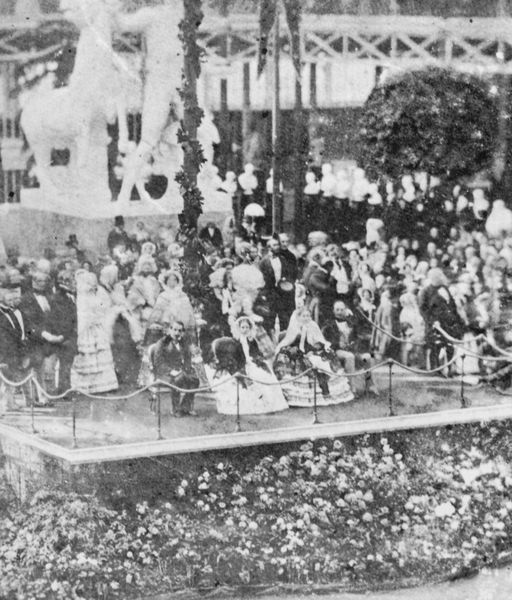
Titel: Einweihung des Kristallpalastes. In der ersten Reihe auf dem Podium: Napoléon III., Königin Victoria, Kaiserin Eugénie und Prinz Albert
Künstler: Englischer Photograph
Standort: Frankreich
Institution: Sammlung L'Illustration
Schlagwörter: baum, mann, frauen, landschaft, menschen, sitzen, blume, blumen, damen, frau, holz, hüte, kleid, kleider, männer, schmuck, blüten, schirm, zaun, fest, gesellschaft, herren, anzug, feier, porträt, häuser, büsche, reich, adel, familie, gewänder, kind, bühne, england, kinder, statue, balkon, fahnen, röcke, tribüne, zuschauer, graphik, hecke, empore, seile, könig, frack, gäste, podest, rüschen, unscharf, foto, fotografie, photographie, druck, schwarz-weiß, zeremonie, kranz, bildnisse, tracht, plastiken, statuen, hochzeit, königin, ereignis, parade, bänder, absperrung, podium, plattform, reifröcke, daguerrotypie, viktoria, monarchen, gelaender, 19 jahrhudnert, posest, bühme